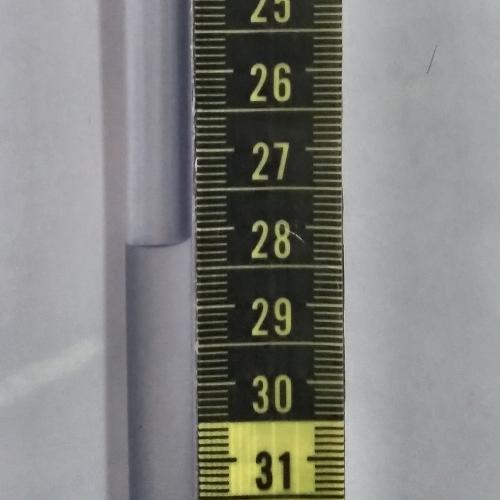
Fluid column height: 28.1 cm